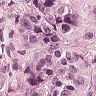
Metastatic tissue present: yes